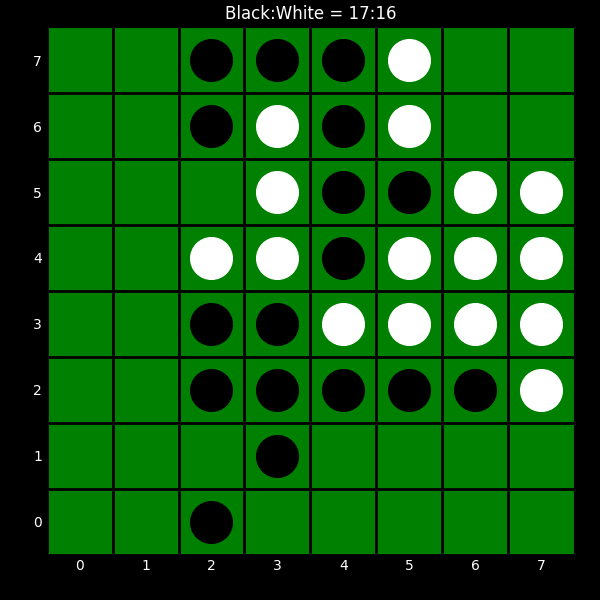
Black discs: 17
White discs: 16